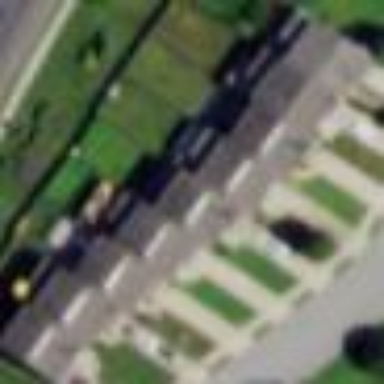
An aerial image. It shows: Terrace building.